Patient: sex F, age 63
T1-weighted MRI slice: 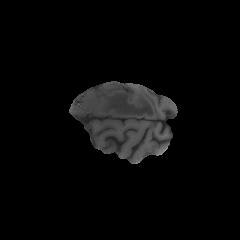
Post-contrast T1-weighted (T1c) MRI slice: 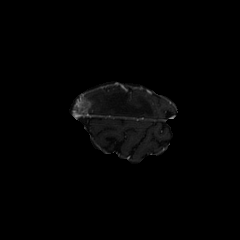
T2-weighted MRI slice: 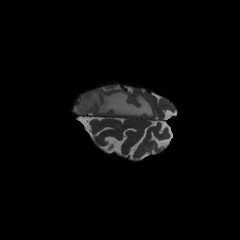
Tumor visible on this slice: yes
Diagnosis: Glioblastoma, IDH-wildtype
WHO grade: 4